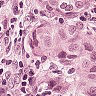
Metastatic tissue present: yes